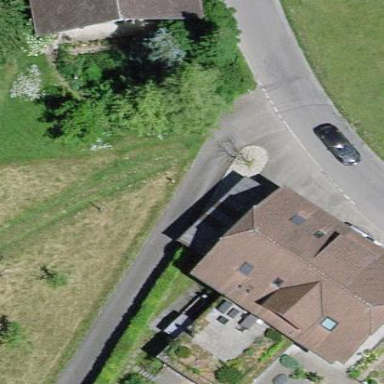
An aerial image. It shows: Residential building.